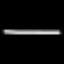
Label: line